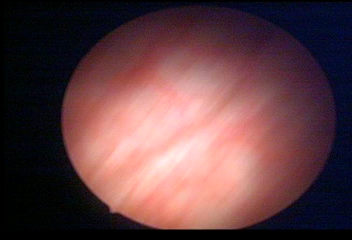
Modality: WLC
Class: Normal mucosa
Bladder cancer association: No